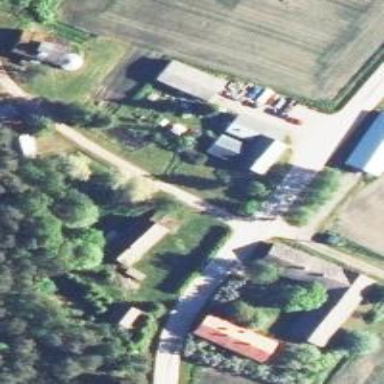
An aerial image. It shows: Farm.